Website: lowes
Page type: account-dashboard
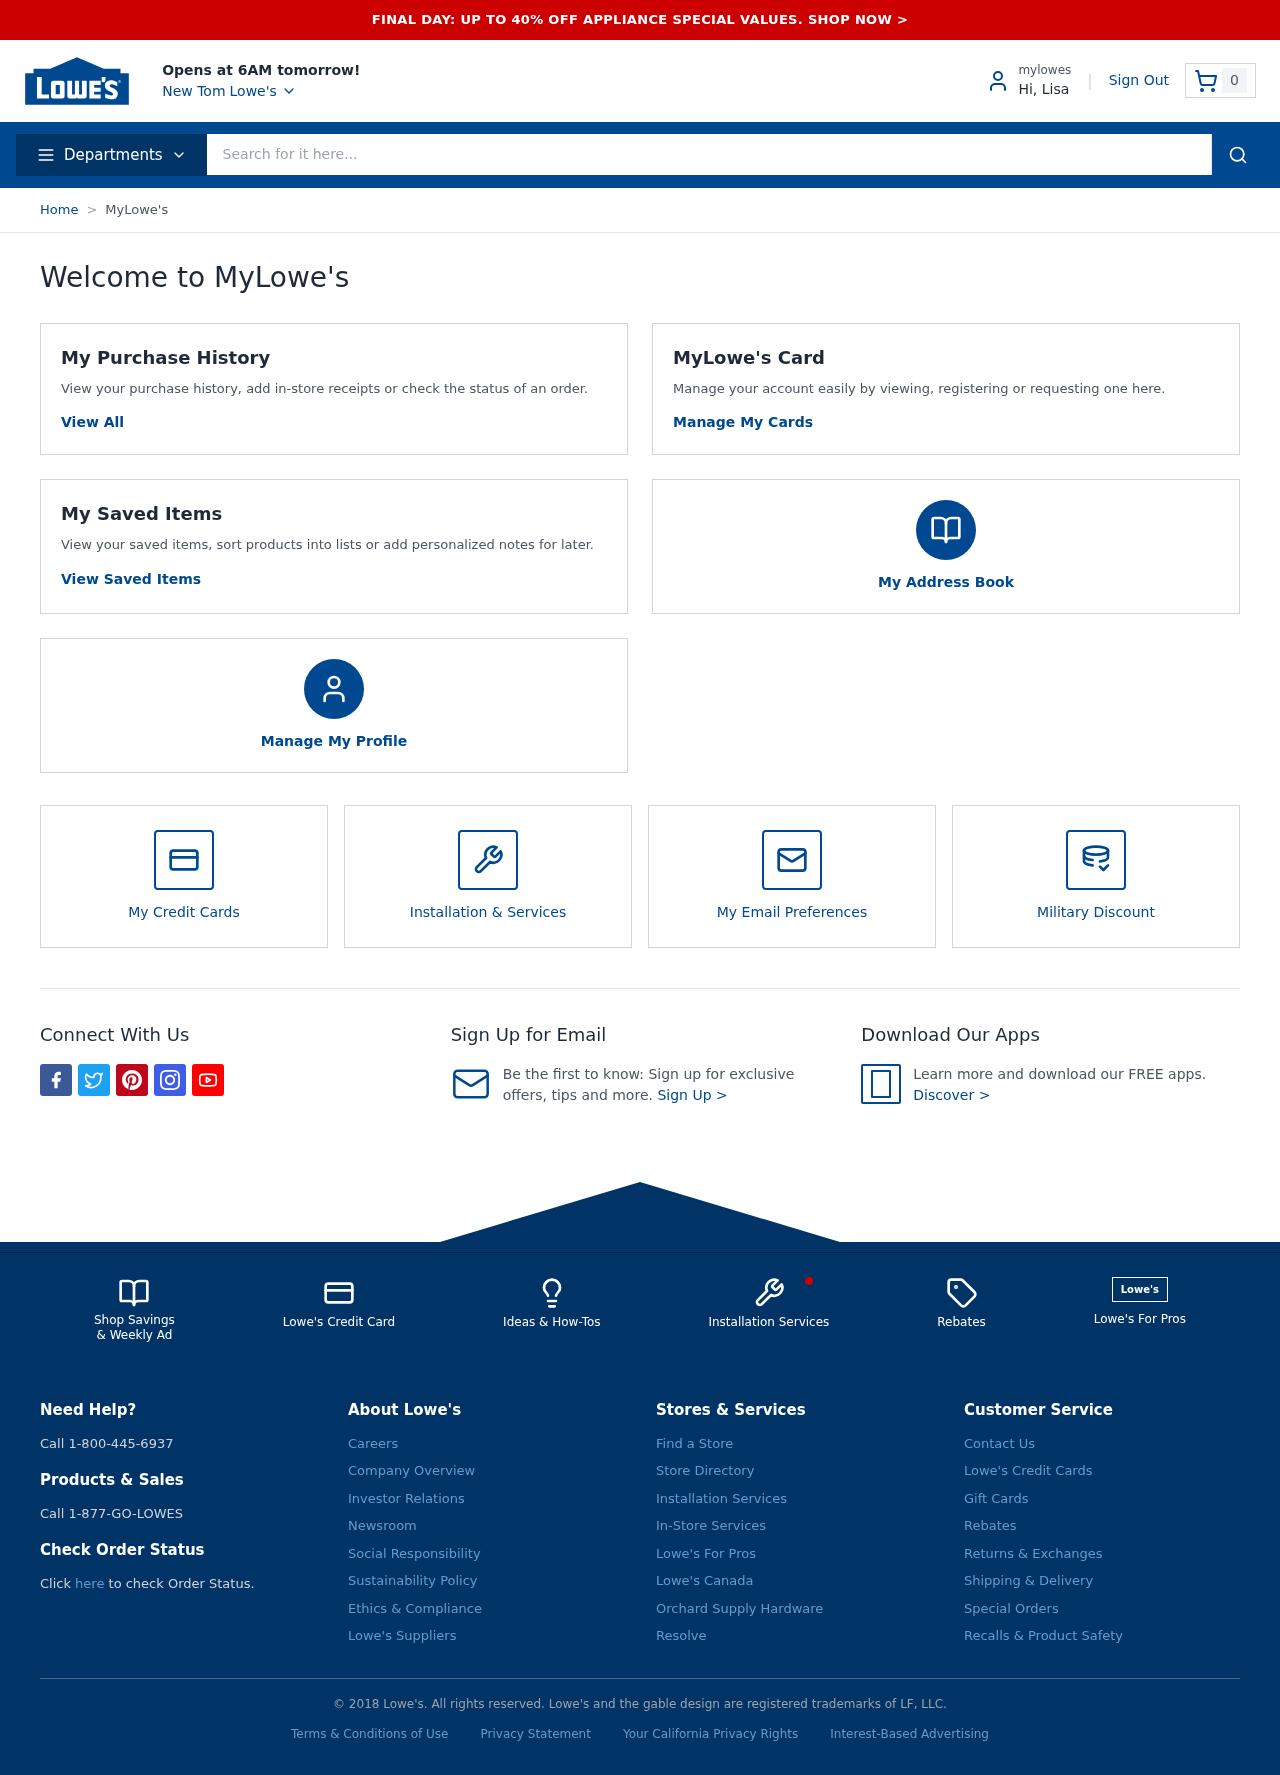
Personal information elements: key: PII_CITY
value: New Tom
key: PII_FIRSTNAME
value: Hi, Lisa
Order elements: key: ORDER_NUM_ITEMS
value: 0
Search elements: key: HEADER_SEARCH
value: Search for it here...